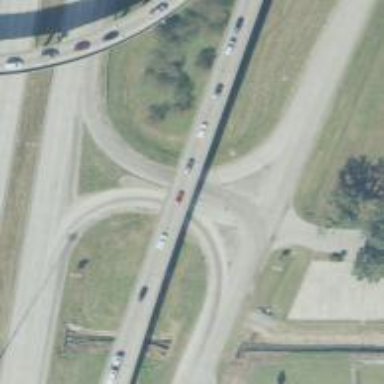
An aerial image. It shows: Trunk link highway.